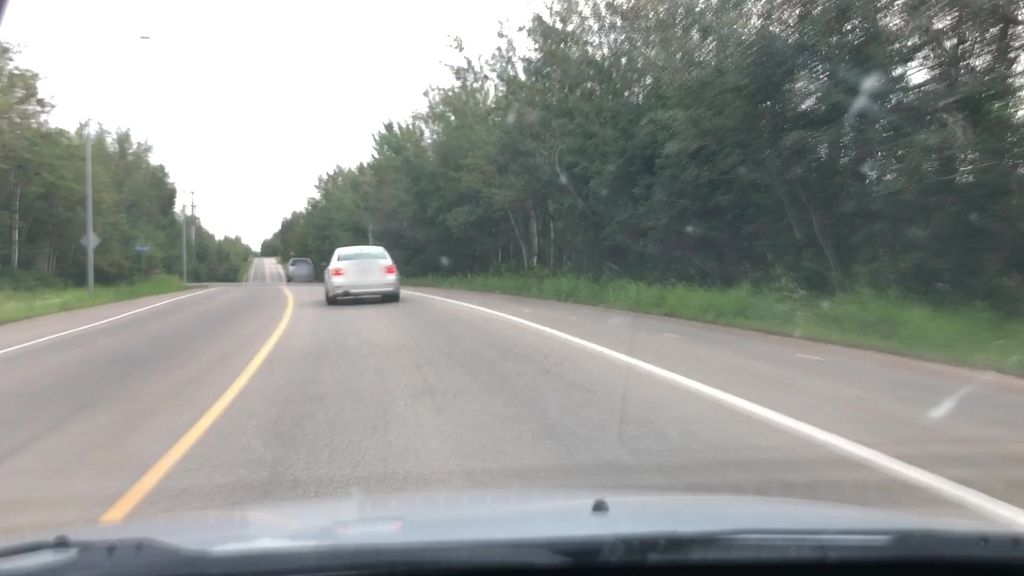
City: edmonton